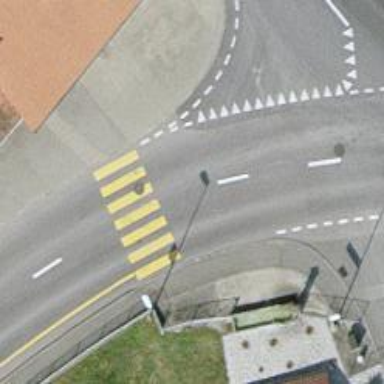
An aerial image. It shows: Uncontrolled road crossing.